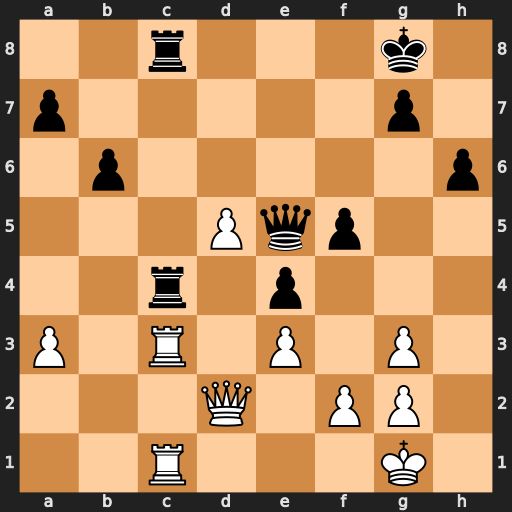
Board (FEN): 2r3k1/p5p1/1p5p/3Pqp2/2r1p3/P1R1P1P1/3Q1PP1/2R3K1
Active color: w
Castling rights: -
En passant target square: -
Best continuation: Rxc4 Rxc4 Rxc4